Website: apple
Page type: payment
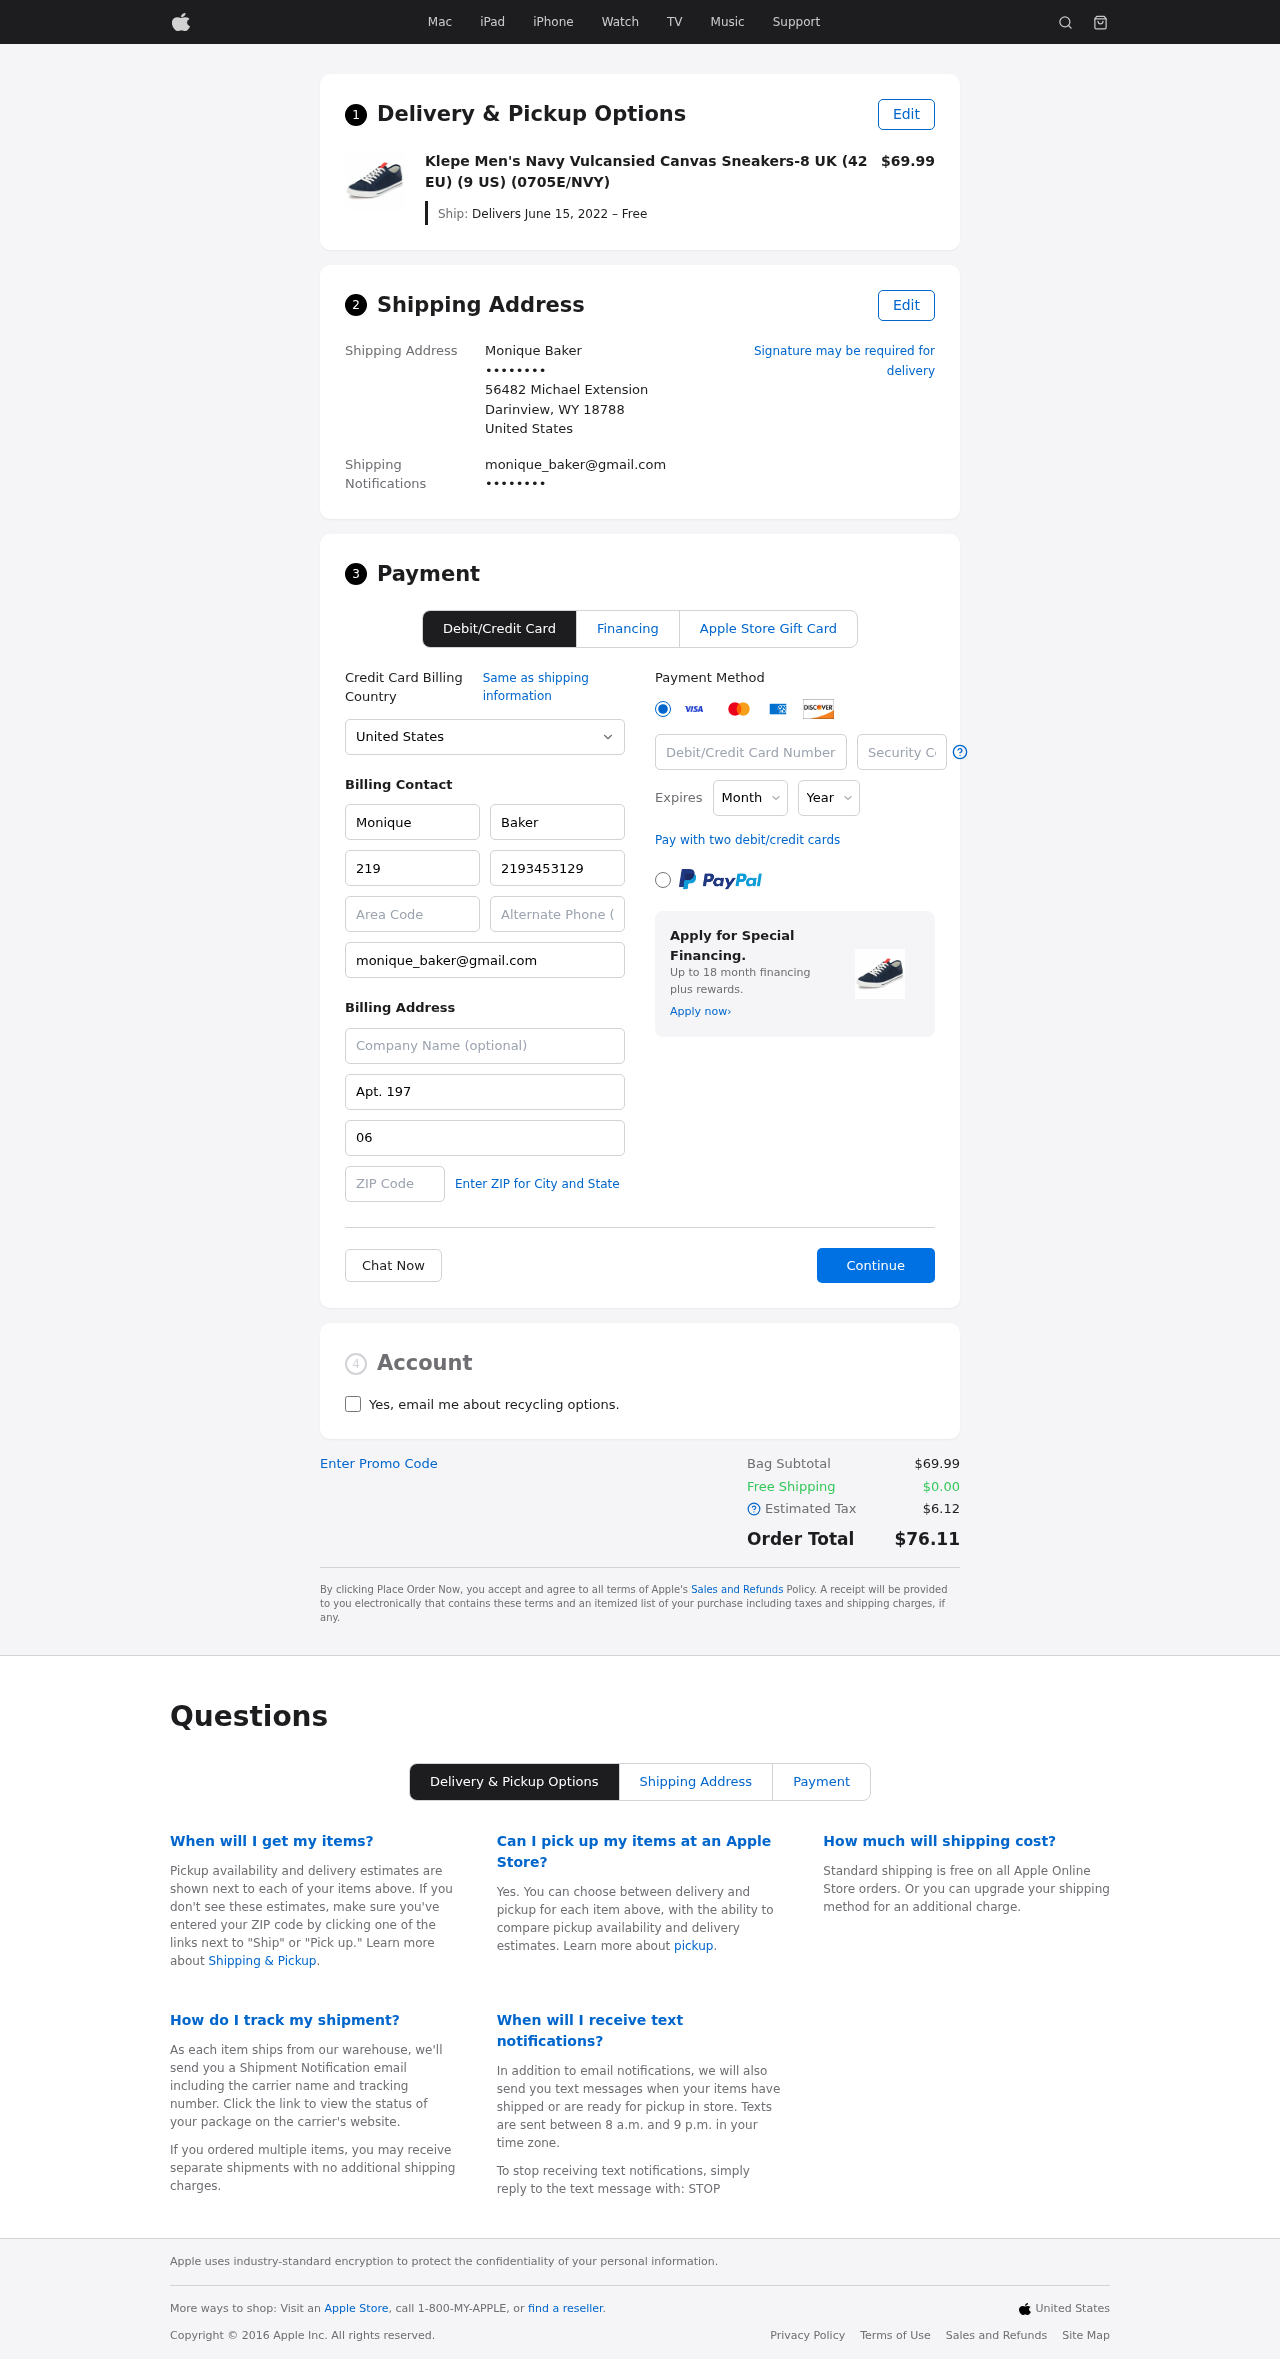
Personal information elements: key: PII_CARD_CVV
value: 021
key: PII_CARD_EXPIRY_MONTH
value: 04
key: PII_CARD_EXPIRY_YEAR
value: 30
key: PII_CARD_NUMBER
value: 2230 6685 3462 8500
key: PII_CITY_STATE_ZIP
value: Darinview, WY 18788
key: PII_COUNTRY
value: United States
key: PII_EMAIL
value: monique_baker@gmail.com
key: PII_EMAIL2
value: monique_baker@gmail.com
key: PII_FIRSTNAME
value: Monique
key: PII_FULLNAME
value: Monique Baker
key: PII_LASTNAME
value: Baker
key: PII_PHONE3
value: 2193453129
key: PII_PHONE_AREA
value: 219
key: PII_POSTCODE2
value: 57929
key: PII_SECURITY_CODE
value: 06II
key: PII_STREET
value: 56482 Michael Extension
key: PII_STREET2
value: Apt. 197
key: PII_PHONE
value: ••••••••
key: PII_PHONE2
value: ••••••••
Product elements: key: PRODUCT1_NAME
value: Klepe Men's Navy Vulcansied Canvas Sneakers-8 UK (42 EU) (9 US) (0705E/NVY)
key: PRODUCT1_PRICE
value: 69.99
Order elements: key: ORDER_DELIVERY_DATE
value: Delivers June 15, 2022 – Free
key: ORDER_SUBTOTAL
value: $69.99
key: ORDER_SHIPPING_COST
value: $0.00
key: ORDER_TAX
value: $6.12
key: ORDER_TOTAL
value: $76.11